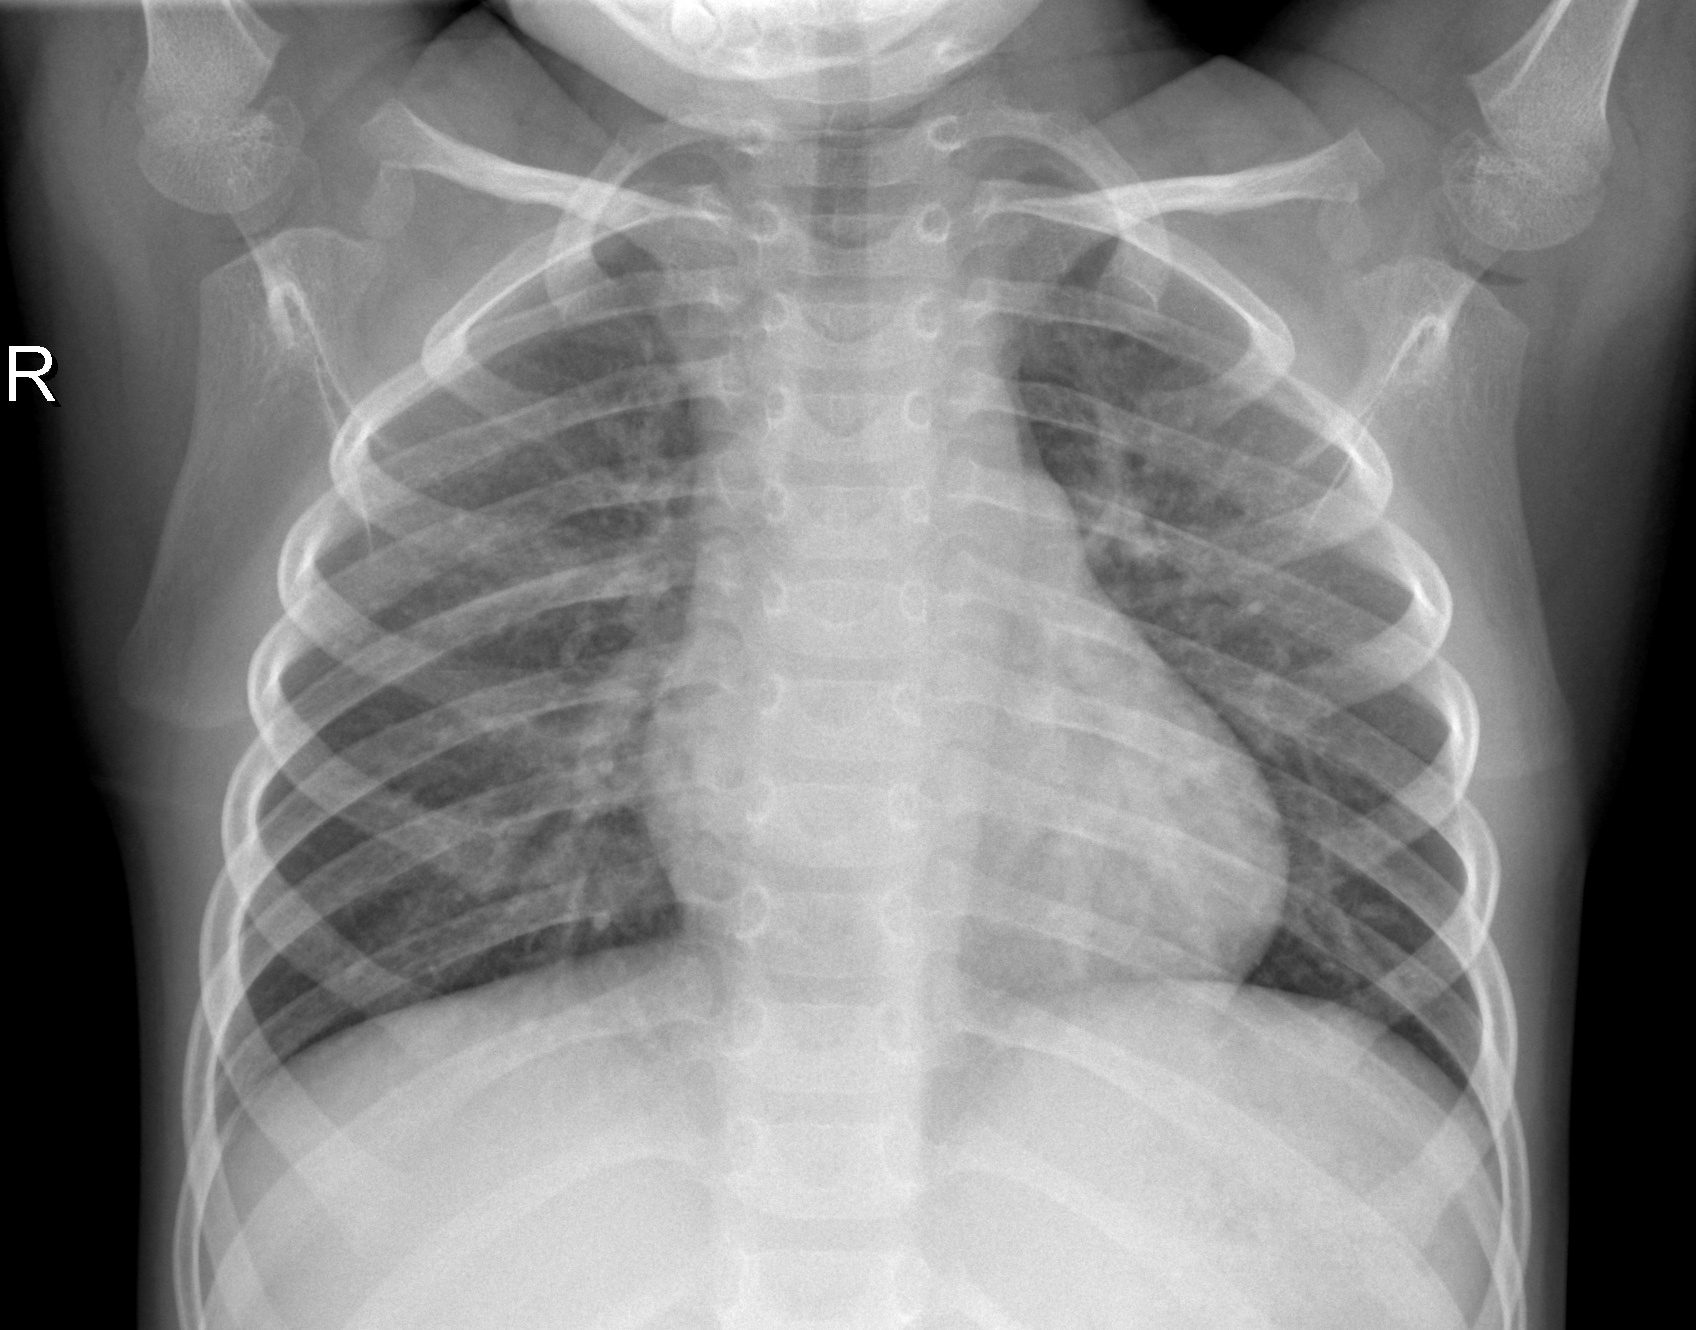
Diagnosis: NORMAL